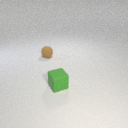
small brown rubber sphere to the left of small green rubber cube